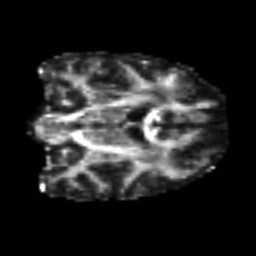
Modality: FA
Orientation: coronal
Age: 61
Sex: male
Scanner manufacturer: siemens
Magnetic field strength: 3 T
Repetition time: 4.987 s
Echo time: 0.0792 s